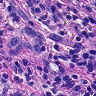
Metastatic tissue present: yes